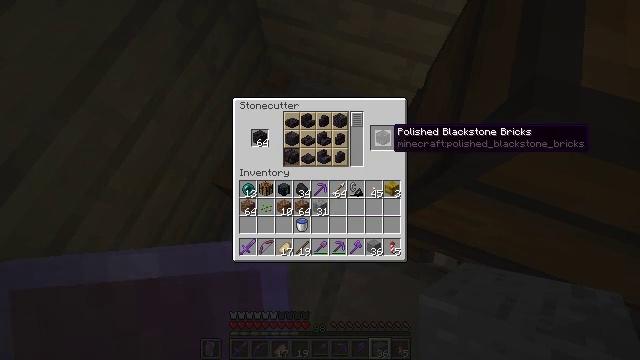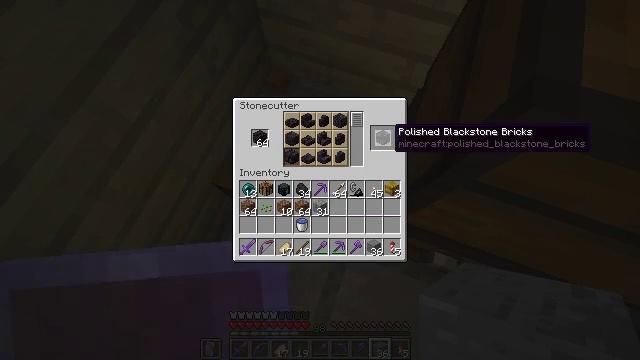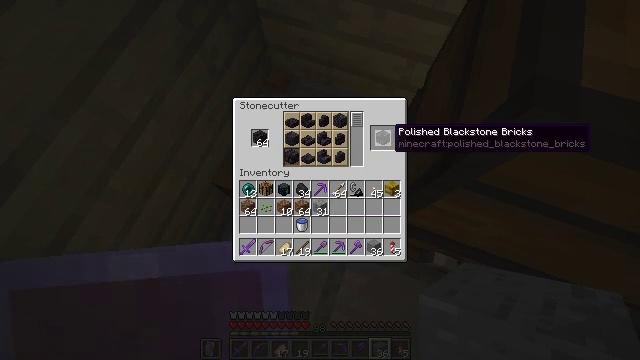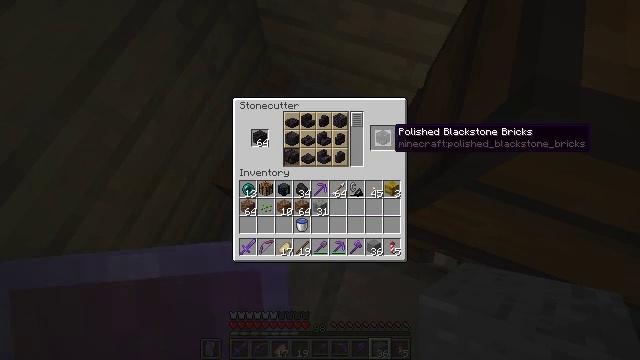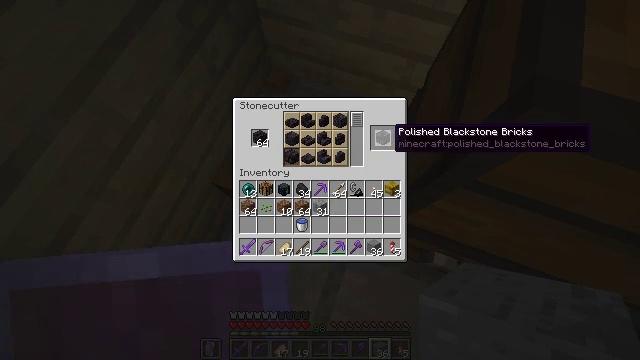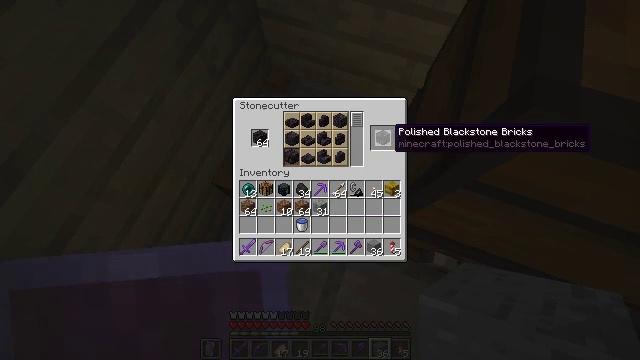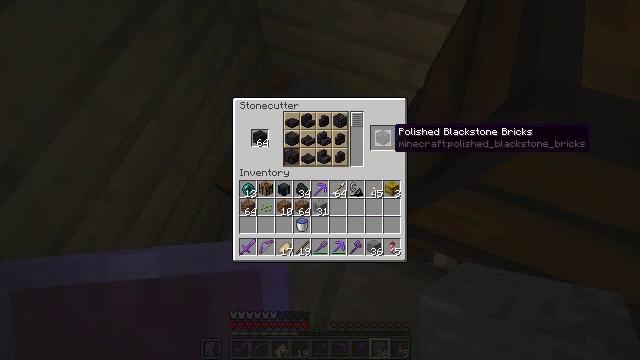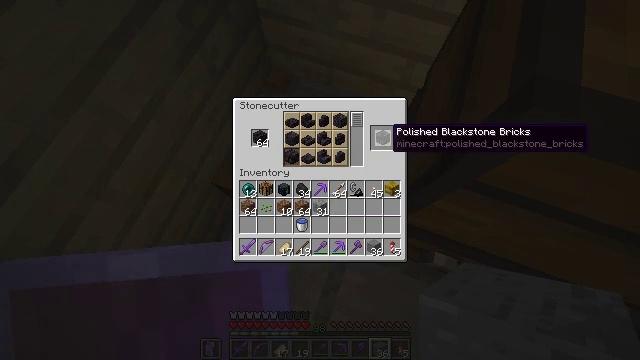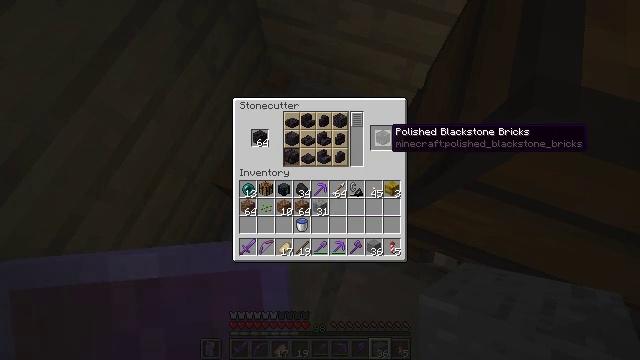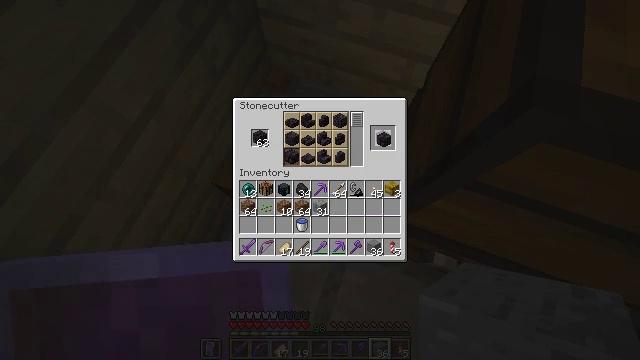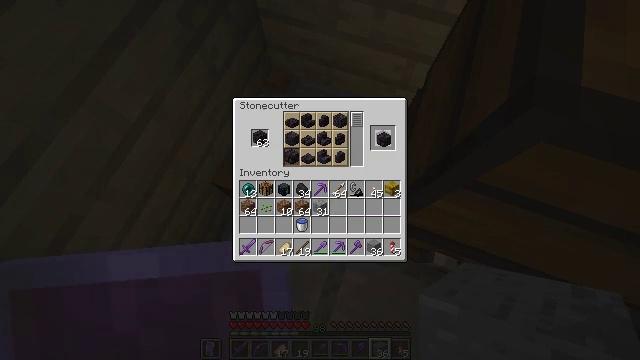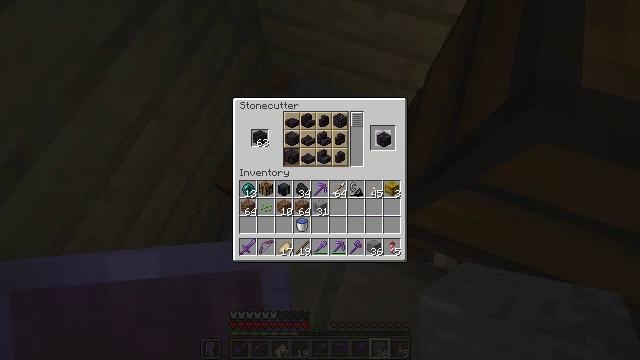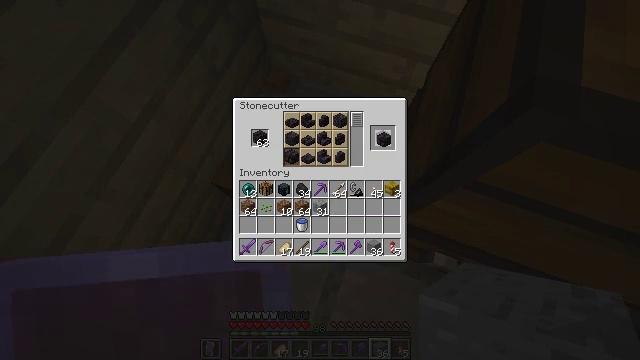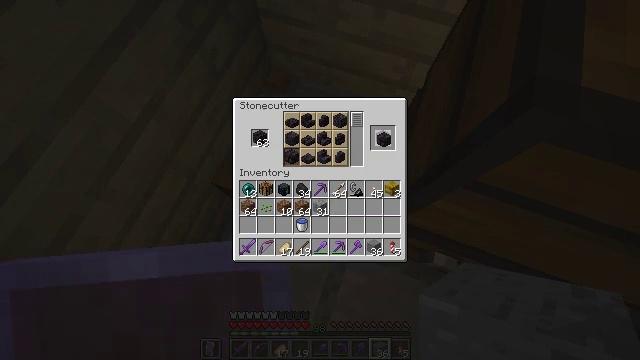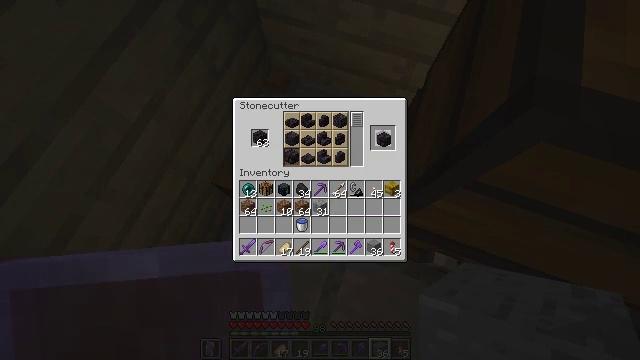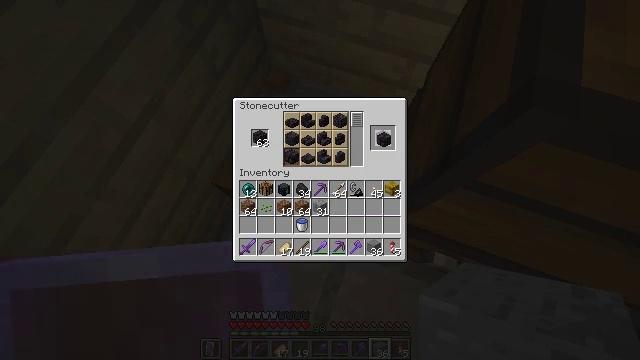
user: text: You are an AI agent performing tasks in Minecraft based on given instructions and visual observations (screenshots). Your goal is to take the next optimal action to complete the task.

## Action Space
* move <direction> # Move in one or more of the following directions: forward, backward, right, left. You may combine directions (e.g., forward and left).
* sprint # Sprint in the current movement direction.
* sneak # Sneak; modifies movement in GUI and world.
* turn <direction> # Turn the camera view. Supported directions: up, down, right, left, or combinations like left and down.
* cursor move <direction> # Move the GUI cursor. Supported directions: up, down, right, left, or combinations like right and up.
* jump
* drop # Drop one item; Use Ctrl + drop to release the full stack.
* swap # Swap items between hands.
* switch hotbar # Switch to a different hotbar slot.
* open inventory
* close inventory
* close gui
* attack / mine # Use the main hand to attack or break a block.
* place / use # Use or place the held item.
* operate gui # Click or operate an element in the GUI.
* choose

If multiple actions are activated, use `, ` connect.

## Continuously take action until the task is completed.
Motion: motion action
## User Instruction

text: Open the crafting table to create polished blackstone bricks.
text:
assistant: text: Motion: no_op
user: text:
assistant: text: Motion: no_op
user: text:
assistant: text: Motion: no_op
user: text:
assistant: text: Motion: no_op
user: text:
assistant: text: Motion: no_op
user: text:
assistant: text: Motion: no_op
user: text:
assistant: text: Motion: no_op
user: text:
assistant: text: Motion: no_op
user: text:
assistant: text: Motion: attack / mine
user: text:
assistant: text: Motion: attack / mine
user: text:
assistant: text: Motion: attack / mine
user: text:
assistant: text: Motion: attack / mine
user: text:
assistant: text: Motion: no_op
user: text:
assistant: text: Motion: attack / mine
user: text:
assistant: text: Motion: attack / mine
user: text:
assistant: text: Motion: attack / mine
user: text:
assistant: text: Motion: no_op
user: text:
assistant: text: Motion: attack / mine
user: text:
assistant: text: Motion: attack / mine
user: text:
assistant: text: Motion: attack / mine
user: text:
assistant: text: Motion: attack / mine
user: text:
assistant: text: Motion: no_op
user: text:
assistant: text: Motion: attack / mine
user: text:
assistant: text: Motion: attack / mine
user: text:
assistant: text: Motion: attack / mine
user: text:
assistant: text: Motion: no_op
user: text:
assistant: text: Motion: no_op
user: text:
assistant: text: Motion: no_op
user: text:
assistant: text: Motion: attack / mine
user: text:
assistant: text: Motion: attack / mine